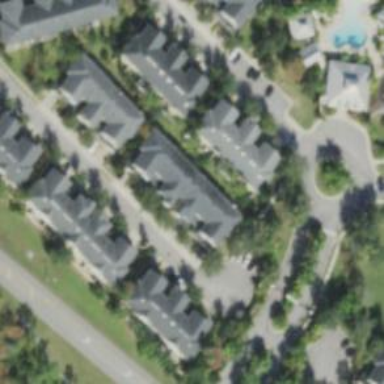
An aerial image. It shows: Townhouse in residential area.